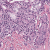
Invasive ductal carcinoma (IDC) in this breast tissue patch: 1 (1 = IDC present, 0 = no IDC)